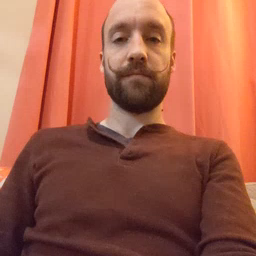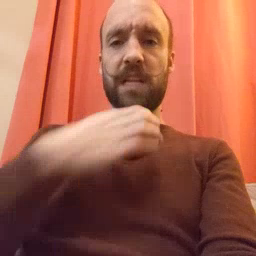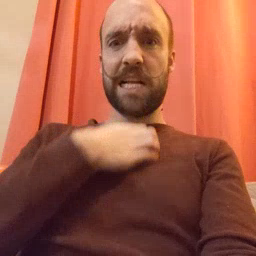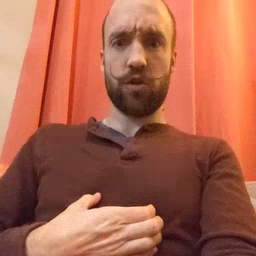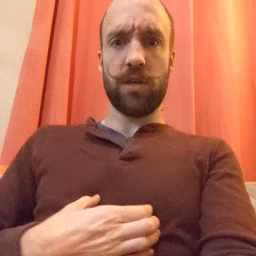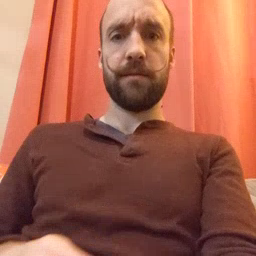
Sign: hungry